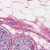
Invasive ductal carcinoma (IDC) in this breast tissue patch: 1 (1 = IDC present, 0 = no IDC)